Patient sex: M
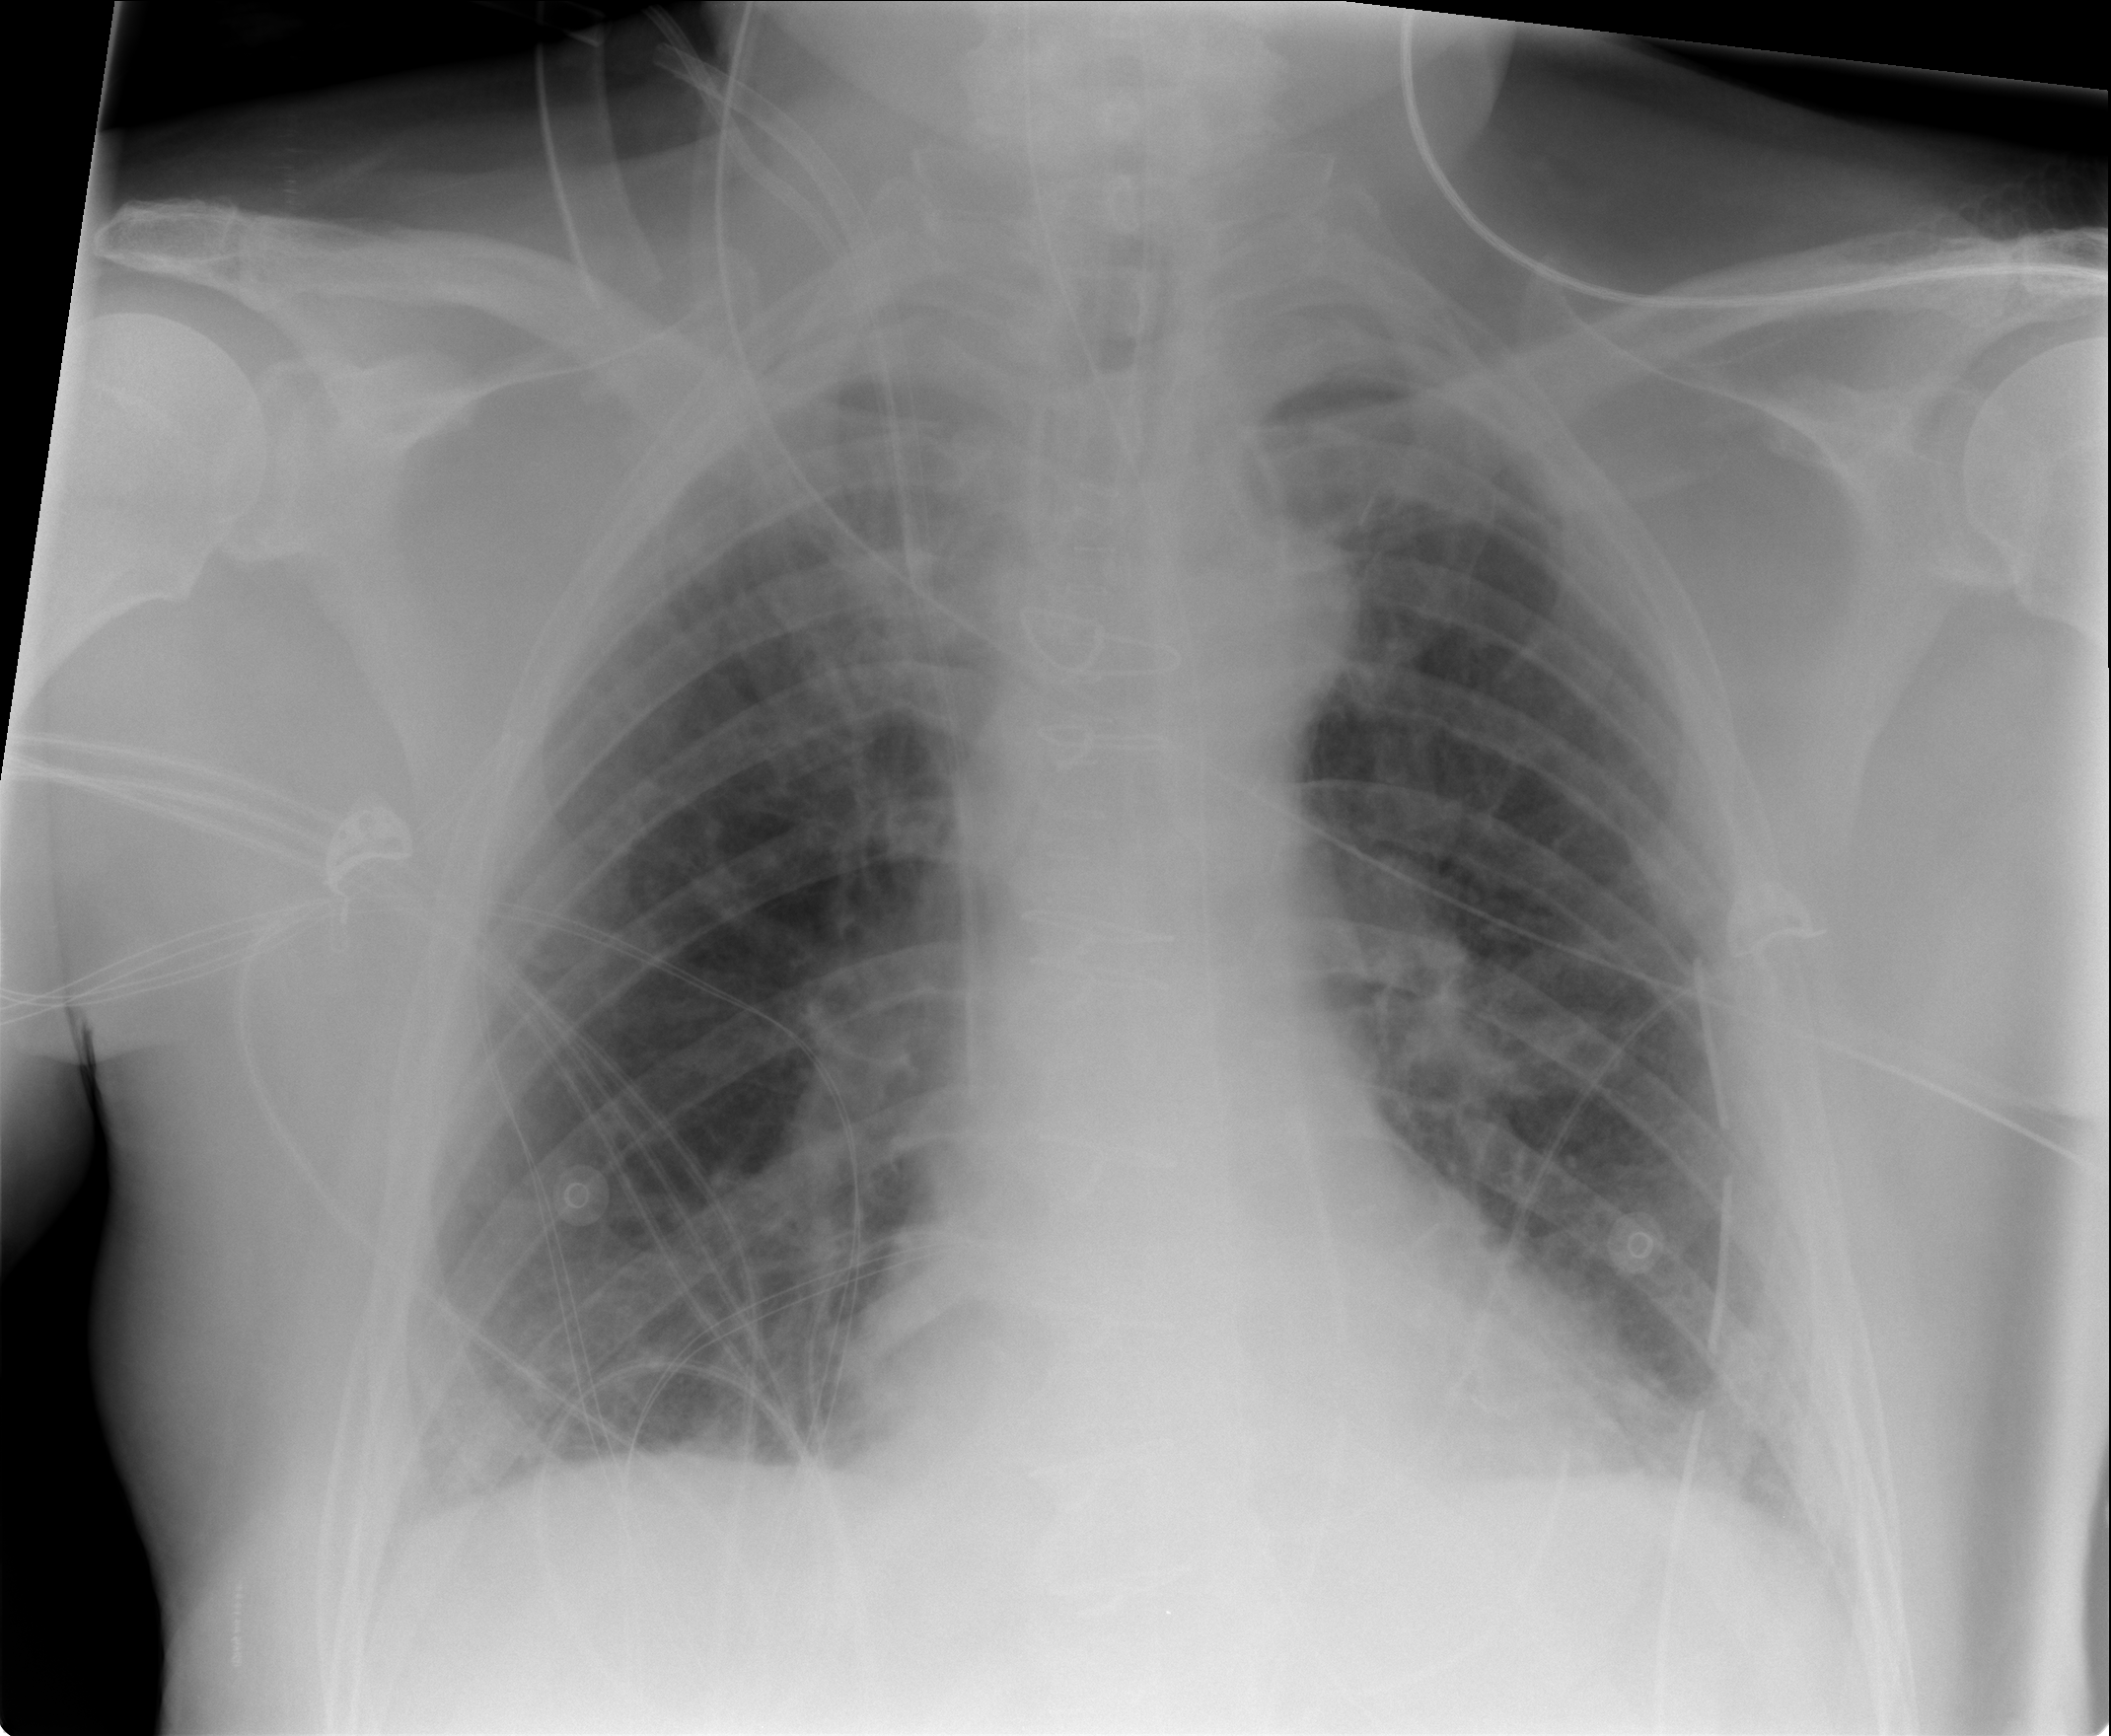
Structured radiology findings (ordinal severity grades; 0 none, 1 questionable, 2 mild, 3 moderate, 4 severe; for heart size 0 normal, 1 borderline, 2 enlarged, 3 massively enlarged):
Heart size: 0
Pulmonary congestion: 2
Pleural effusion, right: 1
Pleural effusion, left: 0
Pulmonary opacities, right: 0
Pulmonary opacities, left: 0
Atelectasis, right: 0
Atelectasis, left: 0